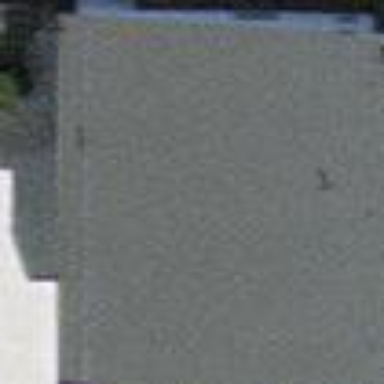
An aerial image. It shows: Building with flat roof.